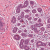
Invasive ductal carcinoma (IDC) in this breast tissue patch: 0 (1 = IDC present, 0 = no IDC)